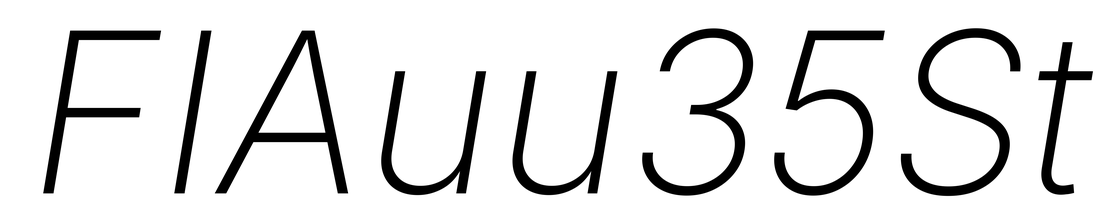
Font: Inter-Italic_ExtraLight_Italic